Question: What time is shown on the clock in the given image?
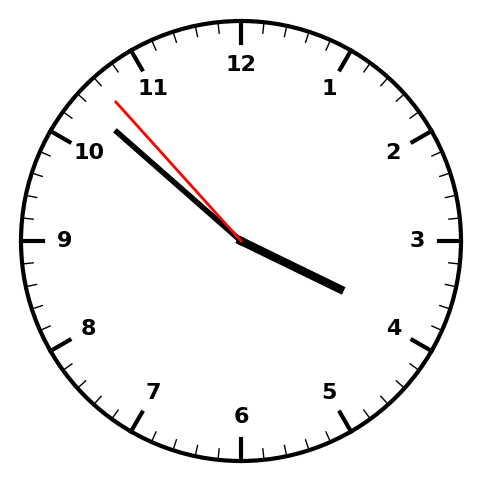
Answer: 03:51:53